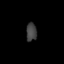
Tissue: lung
Cell type: Myeloid cells
Senescence score: 0.5745
Nuclear area (px): 188
Mean DAPI intensity: 65.08